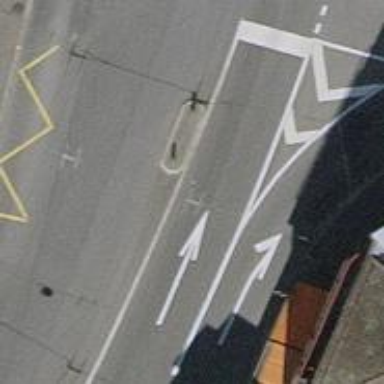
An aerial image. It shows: Trolleybus stop position for public transport.